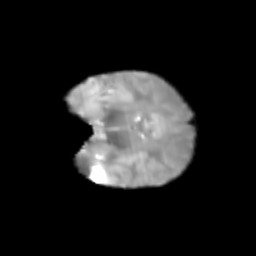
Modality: T2w
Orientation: coronal
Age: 6
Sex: female
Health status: healthy